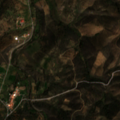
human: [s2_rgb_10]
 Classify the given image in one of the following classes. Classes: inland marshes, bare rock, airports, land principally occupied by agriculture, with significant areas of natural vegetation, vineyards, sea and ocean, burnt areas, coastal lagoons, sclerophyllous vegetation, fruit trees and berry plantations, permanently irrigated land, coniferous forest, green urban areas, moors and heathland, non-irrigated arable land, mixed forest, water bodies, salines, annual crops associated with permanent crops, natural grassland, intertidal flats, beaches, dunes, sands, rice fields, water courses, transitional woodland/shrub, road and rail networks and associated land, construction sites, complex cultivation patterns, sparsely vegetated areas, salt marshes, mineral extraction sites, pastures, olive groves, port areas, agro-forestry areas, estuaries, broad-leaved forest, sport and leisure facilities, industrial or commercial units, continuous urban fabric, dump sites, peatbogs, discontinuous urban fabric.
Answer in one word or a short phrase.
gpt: complex cultivation patterns, land principally occupied by agriculture, with significant areas of natural vegetation, agro-forestry areas, sclerophyllous vegetation, transitional woodland/shrub